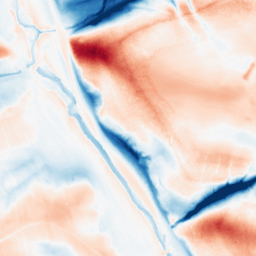
Category: classical
Decomposition family: gaussian_anisotropic
Decomposition parameters: sigma_x: 2
sigma_y: 20
Upsampling method: bicubic
Upsampling parameters: scale: 2
Upsampling scale: 2